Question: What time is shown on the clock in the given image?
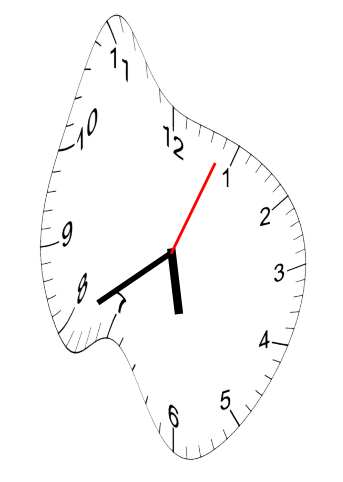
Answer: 05:40:04